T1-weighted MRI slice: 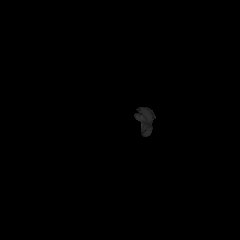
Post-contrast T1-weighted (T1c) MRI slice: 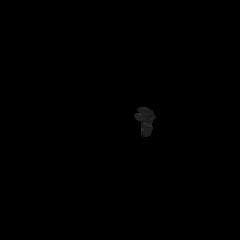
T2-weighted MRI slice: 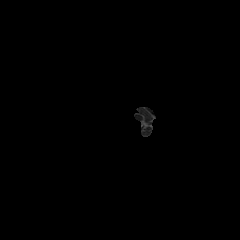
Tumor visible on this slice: no